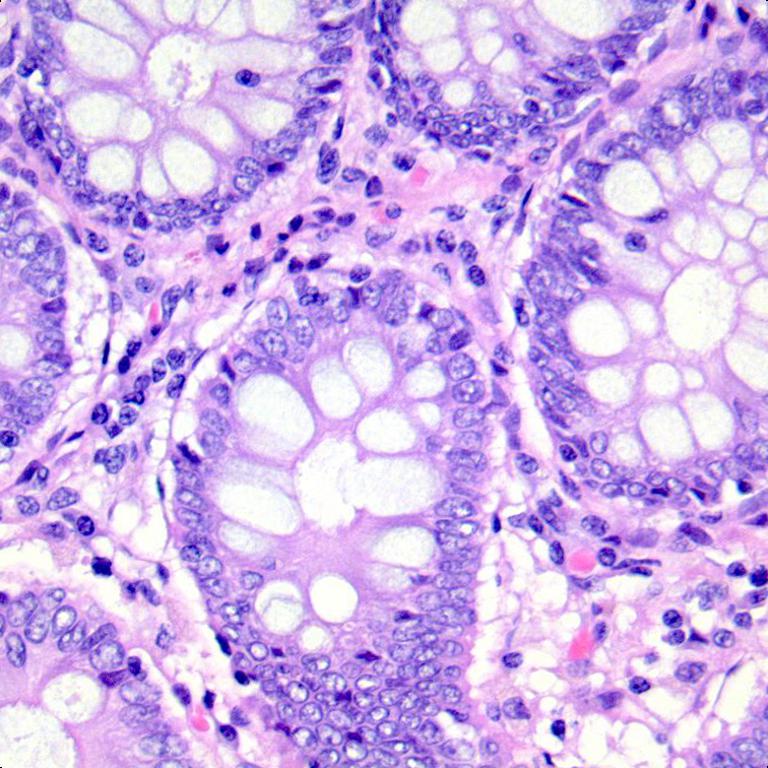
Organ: colon
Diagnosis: benign